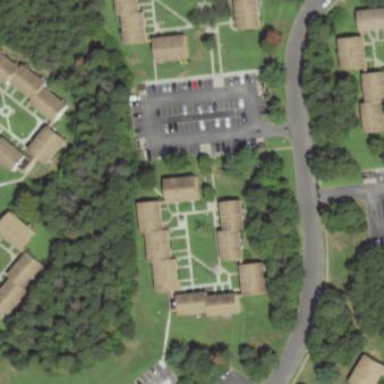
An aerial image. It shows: View of apartment building.